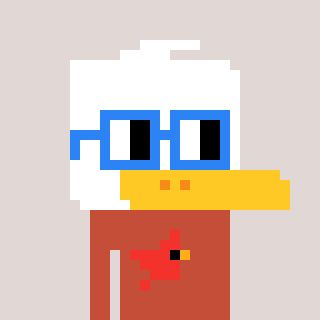
a pixel art character with square blue glasses, a duck-shaped head and a rust-colored body on a warm background